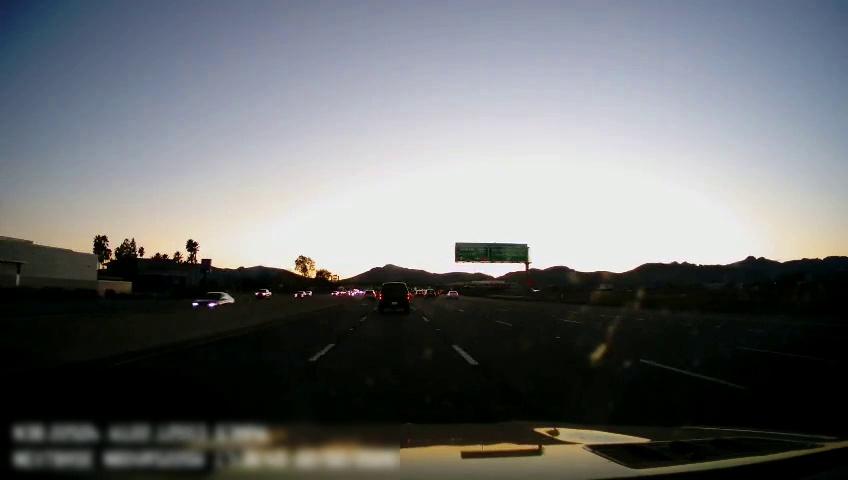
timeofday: Dusk/Dawn/Twilight
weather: Sunny
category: Drivable Space
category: Drivable Space
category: Vehicles | Car
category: Vehicles | Car
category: Vehicles | Car
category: Vehicles | Car
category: Vehicles | Car
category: Vehicles | SUV
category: Lanes | Alternate Lane
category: Lanes | Current Lane
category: Lanes | Current Lane
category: Lanes | Alternate Lane
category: Lanes | Alternate Lane
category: Lanes | Alternate Lane
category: Traffic | Signs
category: Traffic | Signs